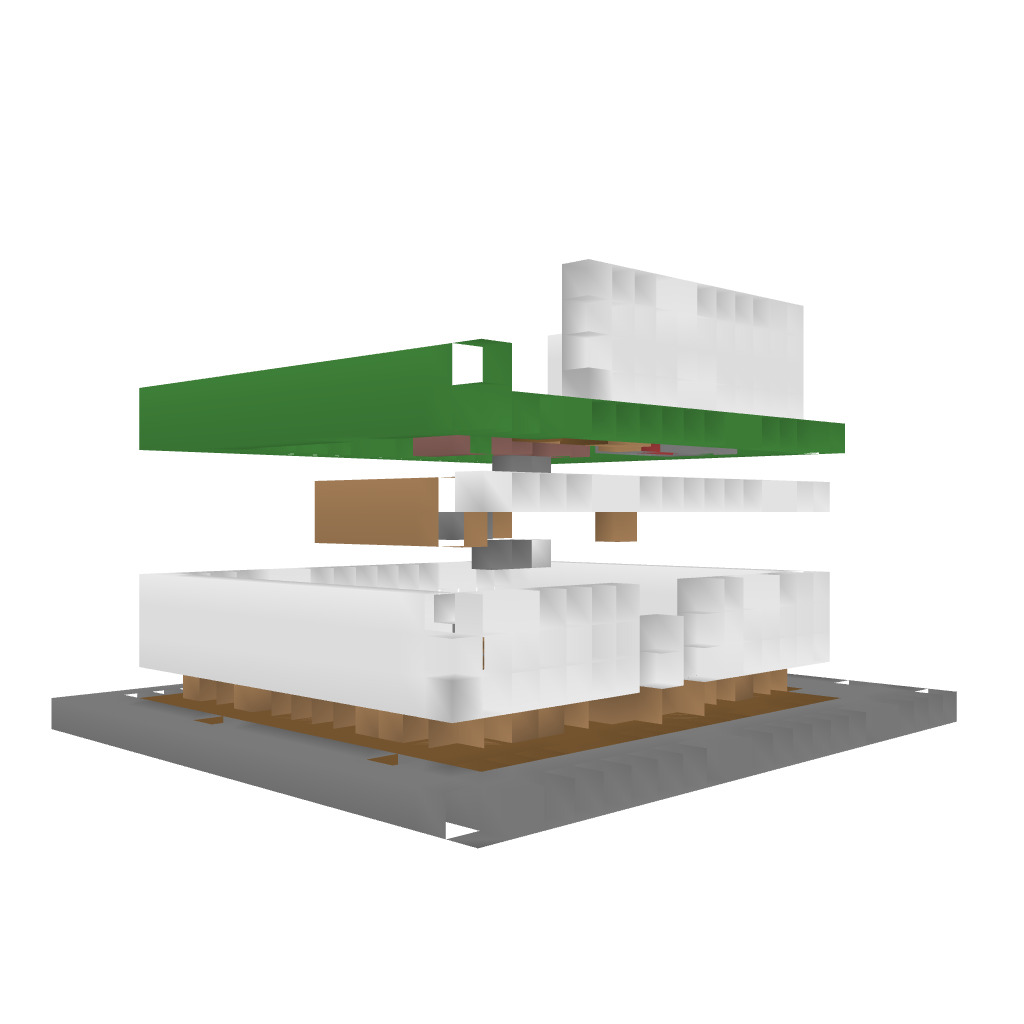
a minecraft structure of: Modern House 003 bad low quality